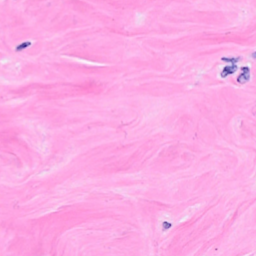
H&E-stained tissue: Breast